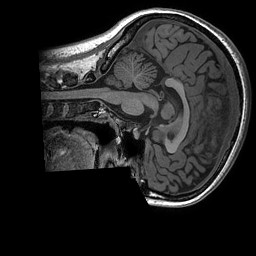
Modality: T1w
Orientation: sagittal
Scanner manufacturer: ge
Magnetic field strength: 3 T
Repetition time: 0.008156 s
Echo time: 0.00318 s